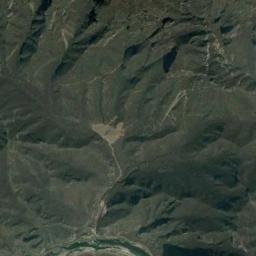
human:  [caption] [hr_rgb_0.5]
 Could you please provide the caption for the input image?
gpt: The folded mountain consists of some ridges and valleys .

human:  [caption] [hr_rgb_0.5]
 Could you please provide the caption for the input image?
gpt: The mountains are completely covered by vegetation .

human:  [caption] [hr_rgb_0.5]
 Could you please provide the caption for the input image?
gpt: The mountain is full of green plants with lines of bare land .

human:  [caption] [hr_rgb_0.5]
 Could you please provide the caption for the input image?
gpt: The mountains are winding and undulating .

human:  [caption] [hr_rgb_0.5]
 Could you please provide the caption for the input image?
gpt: There are some ridges on the green mountain .